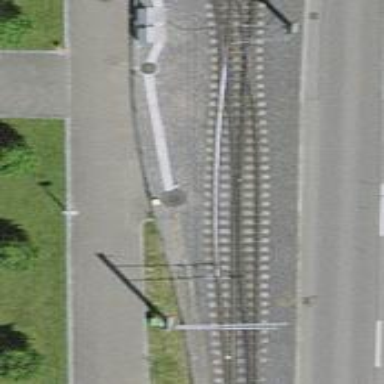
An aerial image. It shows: Single-track tram railway with electrified contact line. The railway has interlaced tracks.